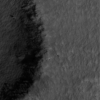
Label: not_dusty